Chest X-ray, PA view. Patient: 41 years old, sex M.
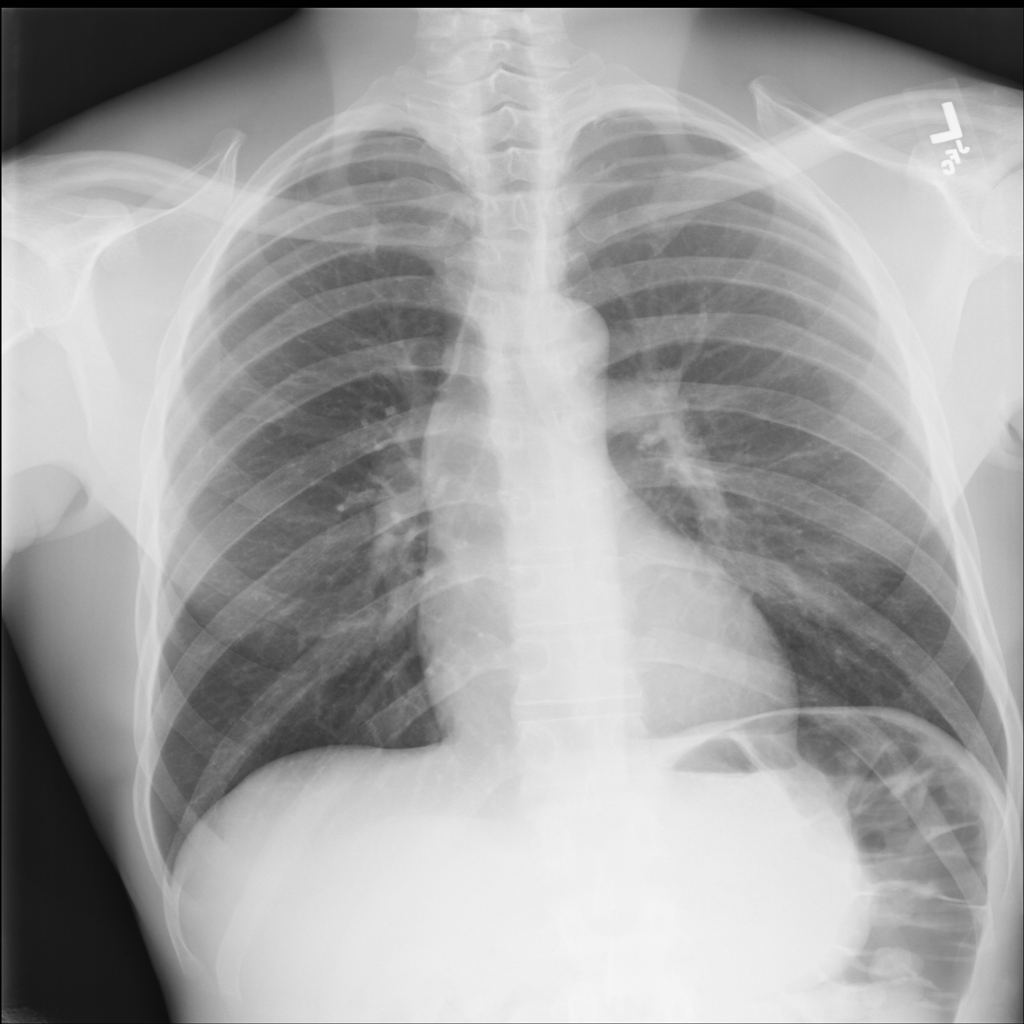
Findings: No Finding